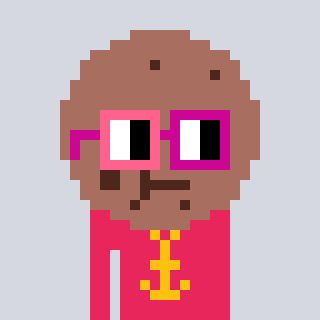
a pixel art character with square pink and red glasses, a cookie-shaped head and a redpinkish-colored body on a cool background